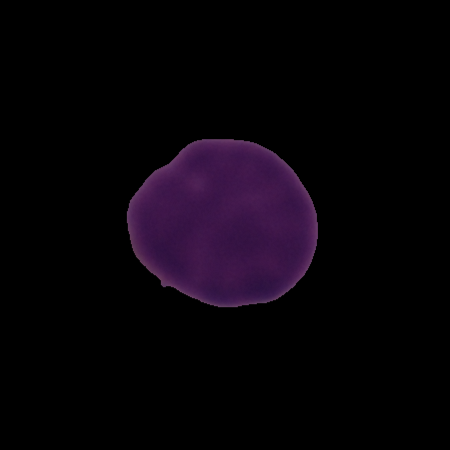
Label: healthy